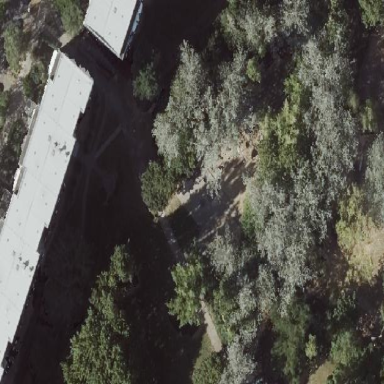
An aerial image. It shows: Park.